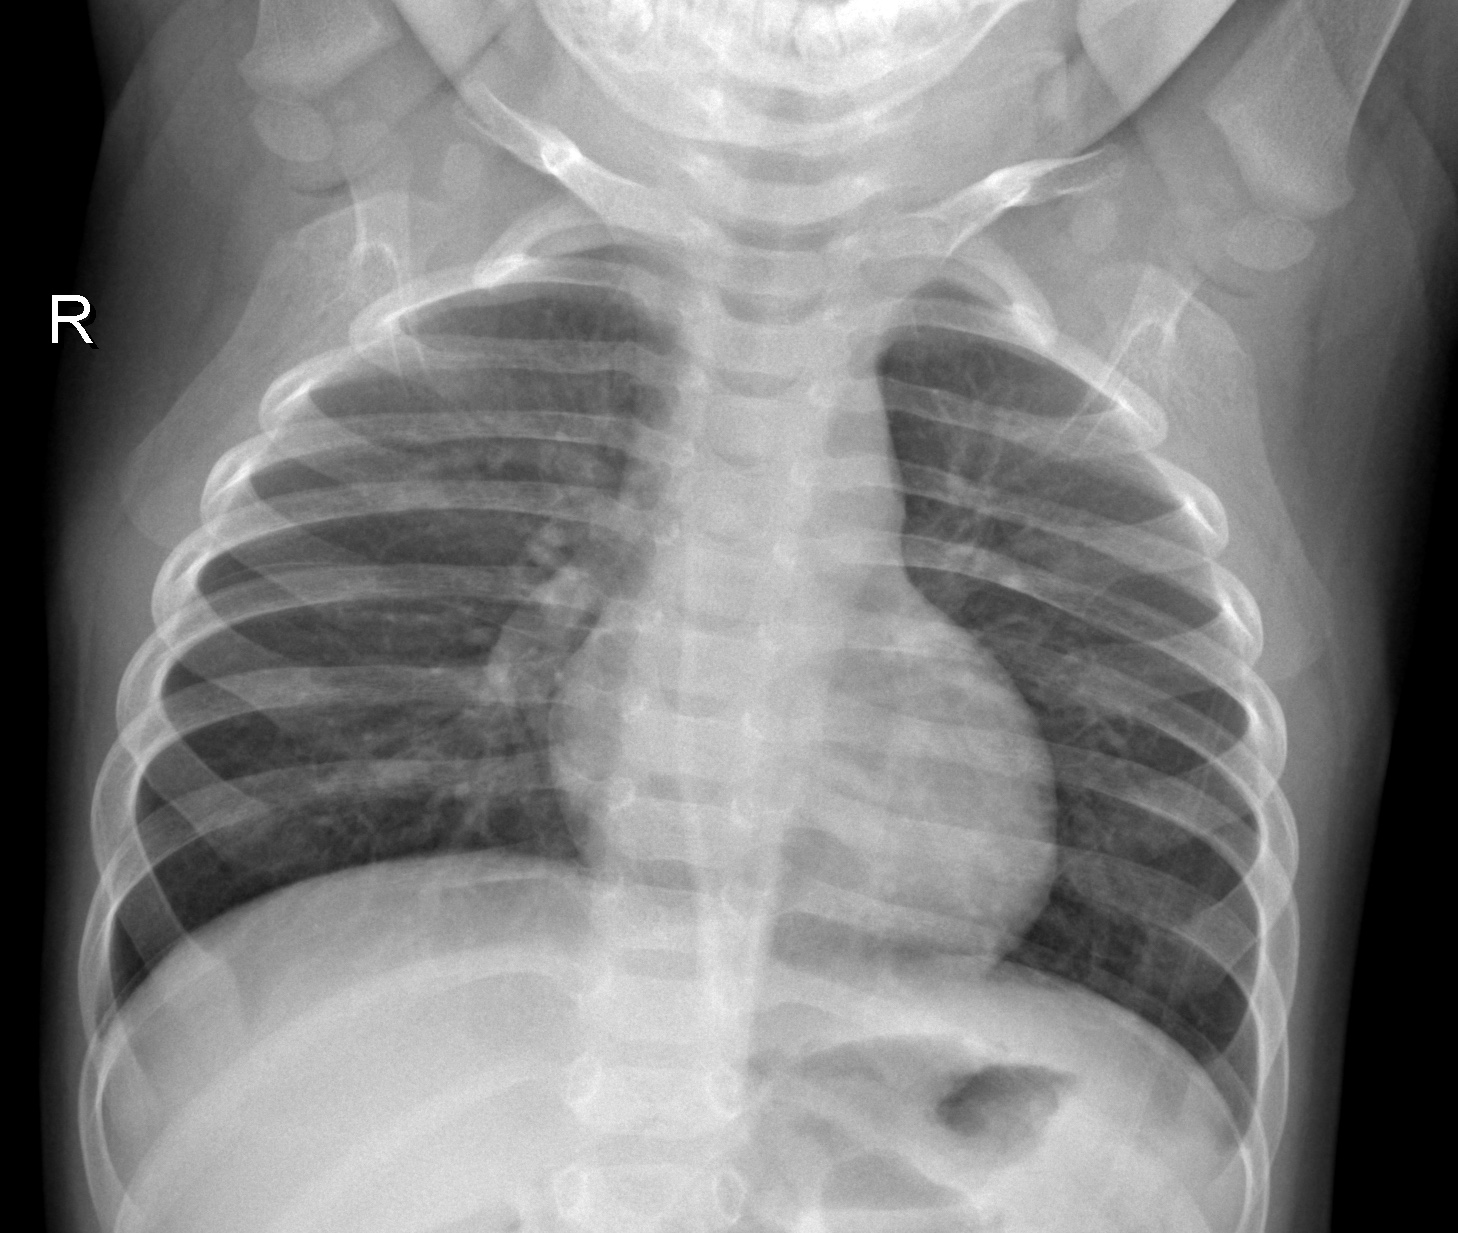
Diagnosis: NORMAL